Question: The picture below shows three independent tests for this problem :
( I just focus on the declarations but not the definitions of the functions ~~ )

I wonder why
Why does the g++ seem to initialize the reference to the base by derived class ( which cause the error due to the protected inheritance ) ,
rather than use conversion operator like the middle one to convert B to A and pass in ( which is 0 error and 0 warning ) ?
here is the code of the right one in the picture :
'''
struct A {
A &operator=( const A & ) { return *this; }
}a;
struct B : protected A {
operator A() { return A(); };
}b;
int main( void )
{
a = b;
return 0;
}
'''
Thanks for your help !~
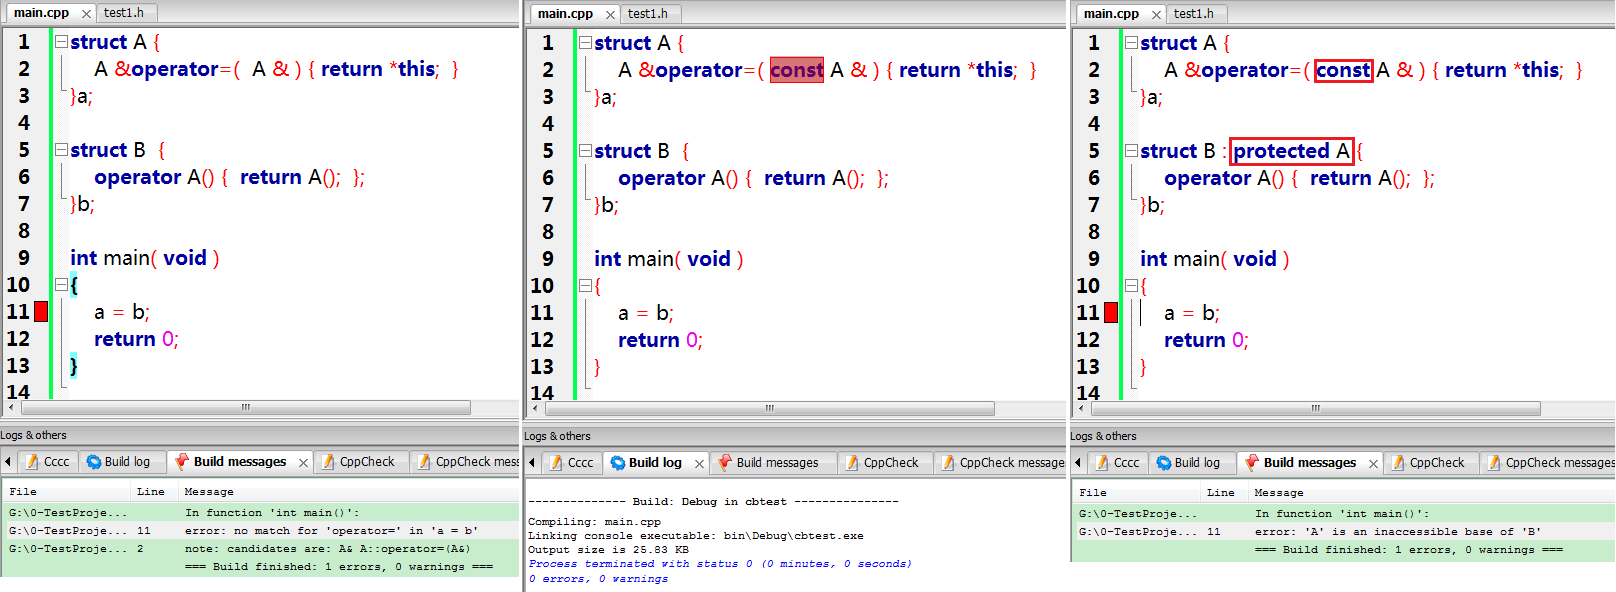
Answer: Section 12.3.2:
> A conversion function is never used to convert a (possibly cv-qualified) object to the (possibly cv-qualified) same object type (or a reference to it), to a (possibly cv-qualified) base class of that type (or a reference to it), or to (possibly cv-qualified) void.
Also, with few exceptions, the choice of 'public'/'protected'/'private' rarely changes what a program does, just whether a program is valid or not. So initialization directly binds a reference to subobject when possible rather than using a user-defined conversion, and after that choice is made, the compiler checks for access.